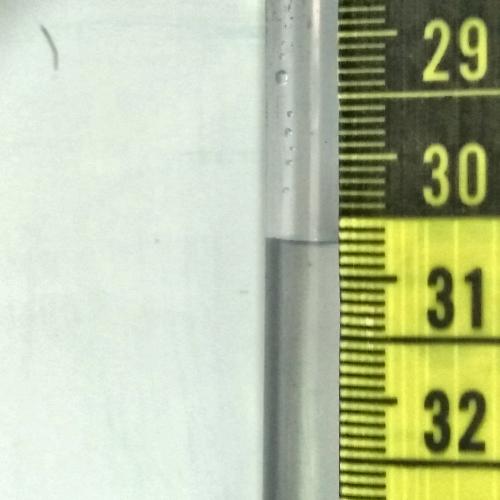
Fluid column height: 30.7 cm